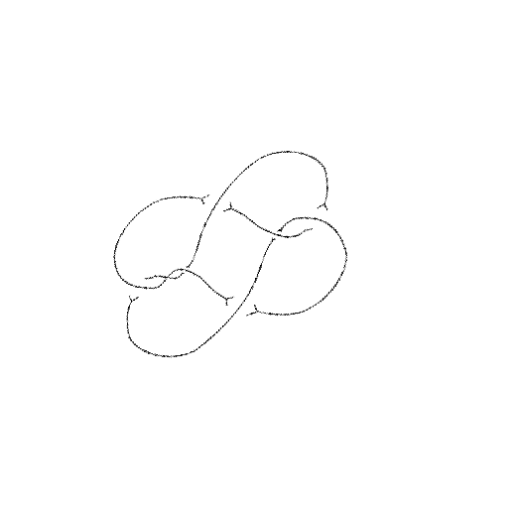
Crossing number: 7